Question: Last message name?
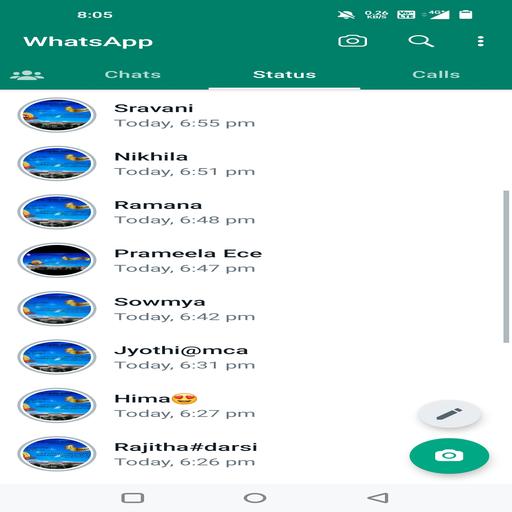
Answer: Sravani